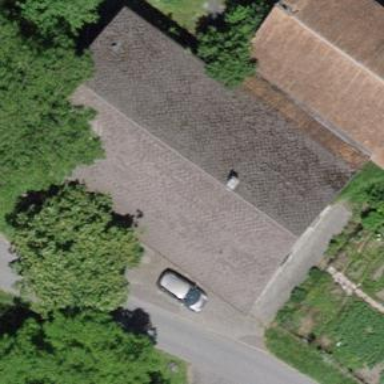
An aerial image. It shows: Farm building.